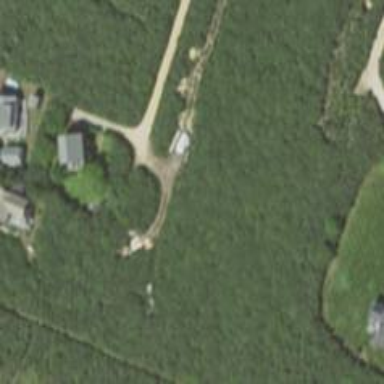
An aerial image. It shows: Driveway leading to service road.